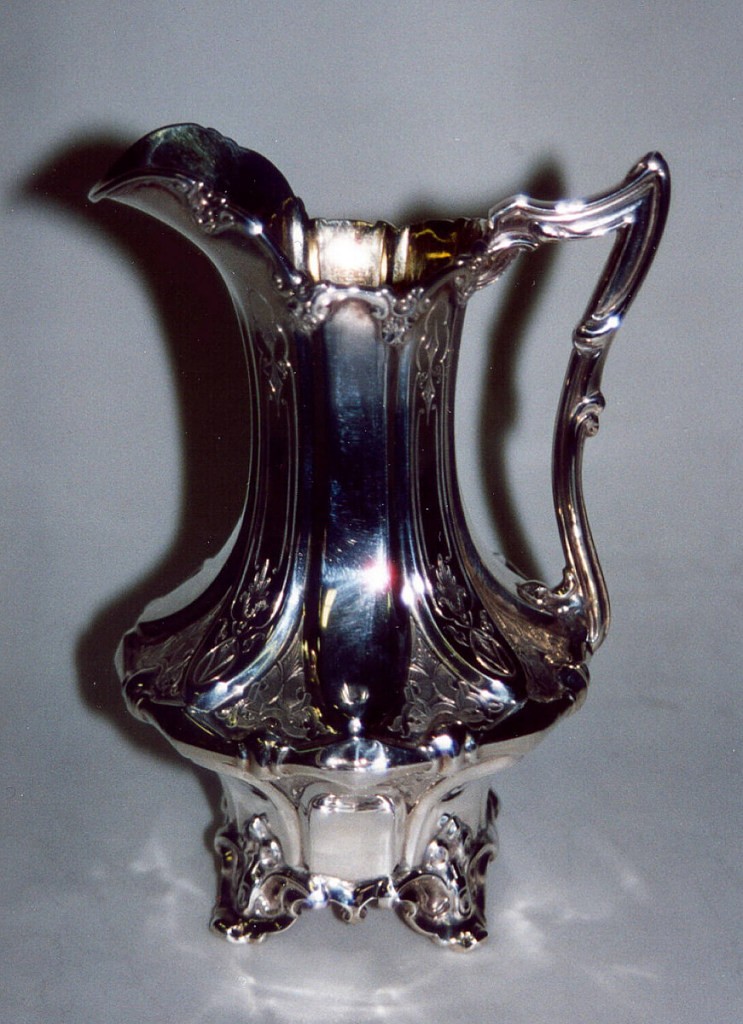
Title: Creamer
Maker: Joseph Angell II, English, 1816 – 1891
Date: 1852
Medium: silver, gold
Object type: creamer
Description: Ogival footed silver creamer; pointed handle and flared spout; engraved with plant forms in cartouche-like areas. Gilt interior.